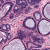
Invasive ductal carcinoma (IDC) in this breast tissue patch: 0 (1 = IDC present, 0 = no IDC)